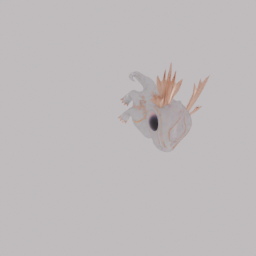
Label: animals